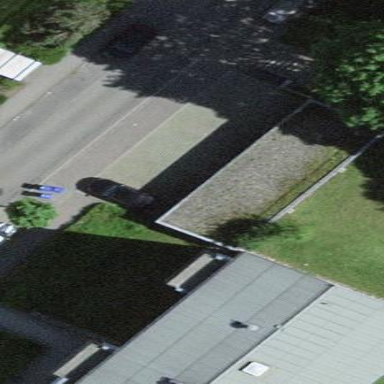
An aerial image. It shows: Group of garages.